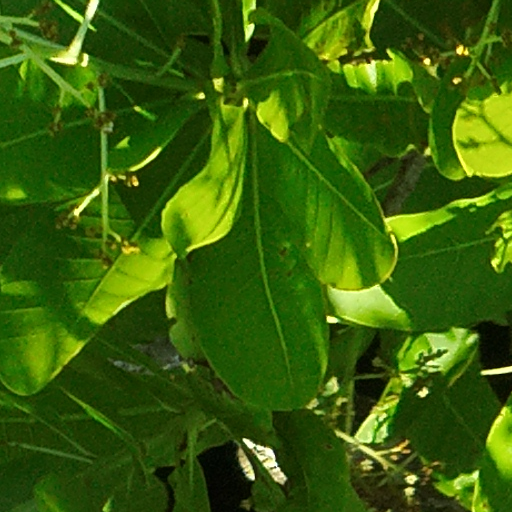
Species: Anacardium excelsum
GBIF accepted scientific name: Anacardium excelsum
Crown area (m\u00b2): 222.02